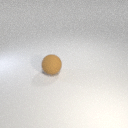
large brown rubber sphere